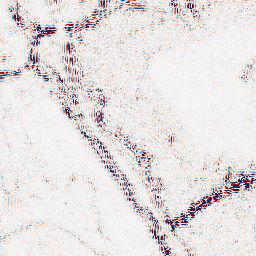
Category: wavelet
Decomposition family: wavelet_reverse_biorthogonal
Decomposition parameters: wavelet: rbio4.4
level: 2
Upsampling method: sinc_hamming
Upsampling parameters: scale: 2
kernel_size: 8
Upsampling scale: 2